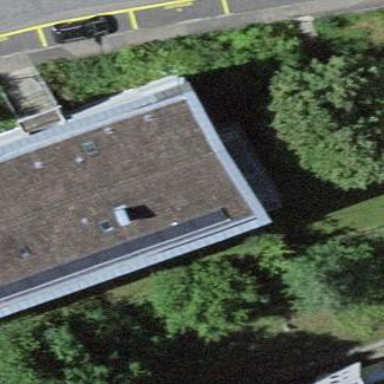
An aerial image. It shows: Residential building.